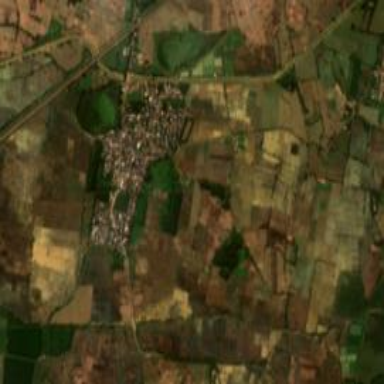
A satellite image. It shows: Village area.